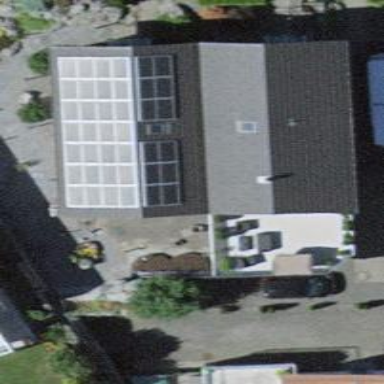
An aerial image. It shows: Solar power generator utilizing photovoltaic technology with solar photovoltaic panels.